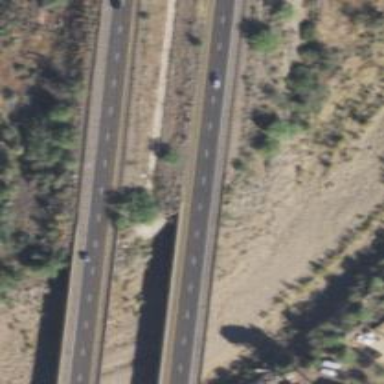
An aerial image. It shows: Bridge over motorway.